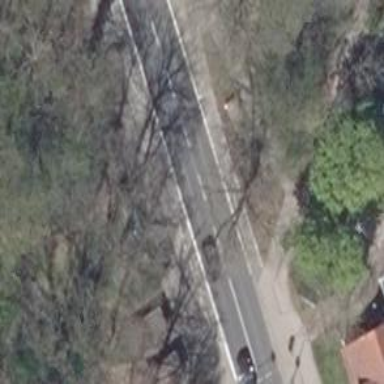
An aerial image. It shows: Primary highway with both sidewalks. There is dedicated cycle lane on the left side.